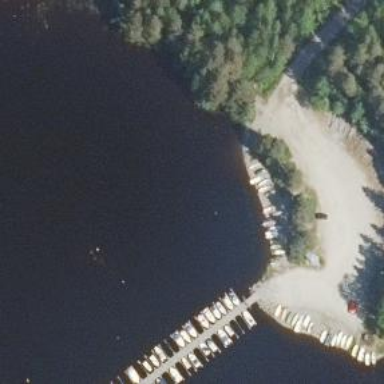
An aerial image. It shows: Slipway on leisure land.